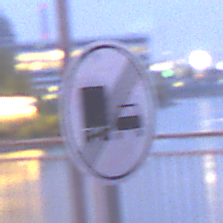
Verkehrszeichen: EndeUeberholverbotKraftfahrzeuge
Umgebung: Outdoor, Urban
Tageszeit: Night
Wetter: PartlyCloudy
Licht: Artificial
Jahreszeit: NotSpecified
Kontrast: HighContrast